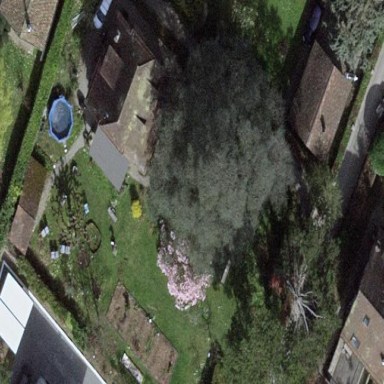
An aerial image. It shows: Garden surrounded by fence.